Question: I want to display my subtitles with unique style. So we use the following css code for style
'''
.title-1 {
border-bottom: 1px solid #4db2ec;
margin-bottom: 10px;
padding-bottom: 4px;
position: relative;
font-size: 16px !important;
color: #FFF }
.title-1 > span {
background: #4db2ec;
width: auto;
padding: 4px 7px }
'''
Now I am insert advertisement block with following html code with wrap text.
'''
<div style="float: right; margin-left: 20px;">
<img src="http://domain.com/ad.jpg" height="600" width="160">
</div>
<h2 class="title-1"><span id="location">My Sub Title</span></h2>
'''
now my title style is operlap in my advertisement block. how to solve this?

Here is a jsFiddle: <URL>
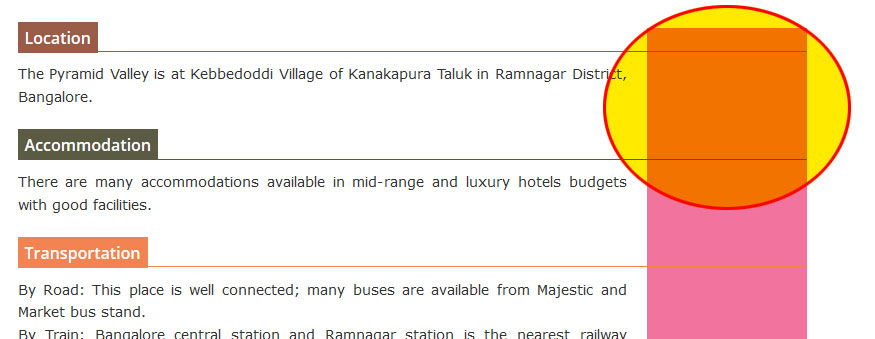
Answer: Simplest is to add 'z-index:-999;' to '.title-1', this will the 'relative' div below any 'div'
<URL>
'''
.title-1 {
border-bottom:1px solid #4db2ec;
margin-bottom:10px;
padding-bottom:4px;
position:relative;
font-size:16px !important;
z-index:-999; /* only change */
color:#FFF
}
.title-1 > span {
background:#4db2ec;
width:auto;
padding:4px 7px
}
'''